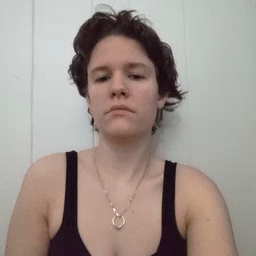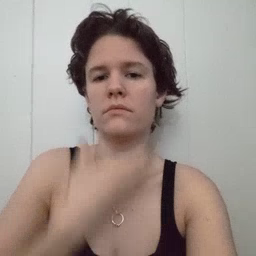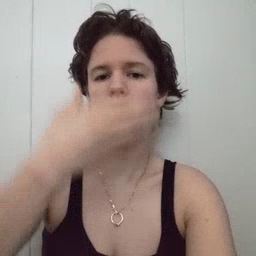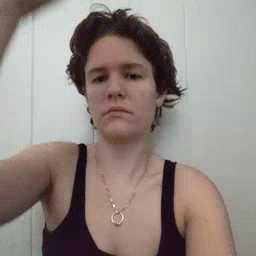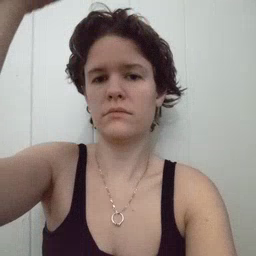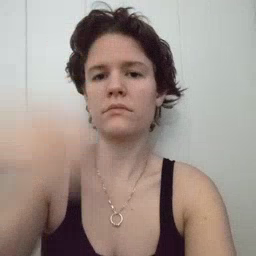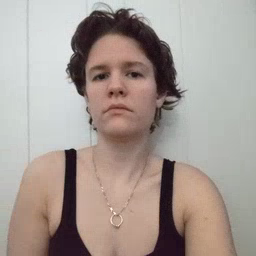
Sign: giraffe